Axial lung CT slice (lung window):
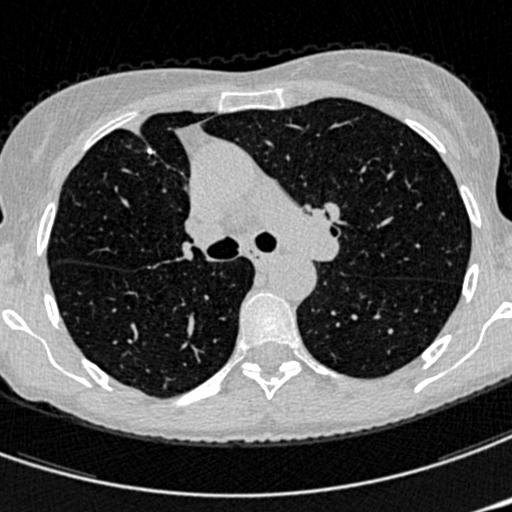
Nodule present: no